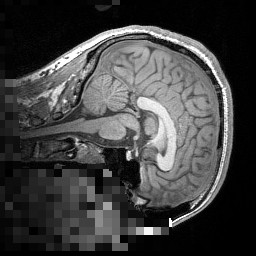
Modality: T1w
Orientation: sagittal
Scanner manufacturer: siemens
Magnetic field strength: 3 T
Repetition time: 1.5 s
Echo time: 0.00291 s